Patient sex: M
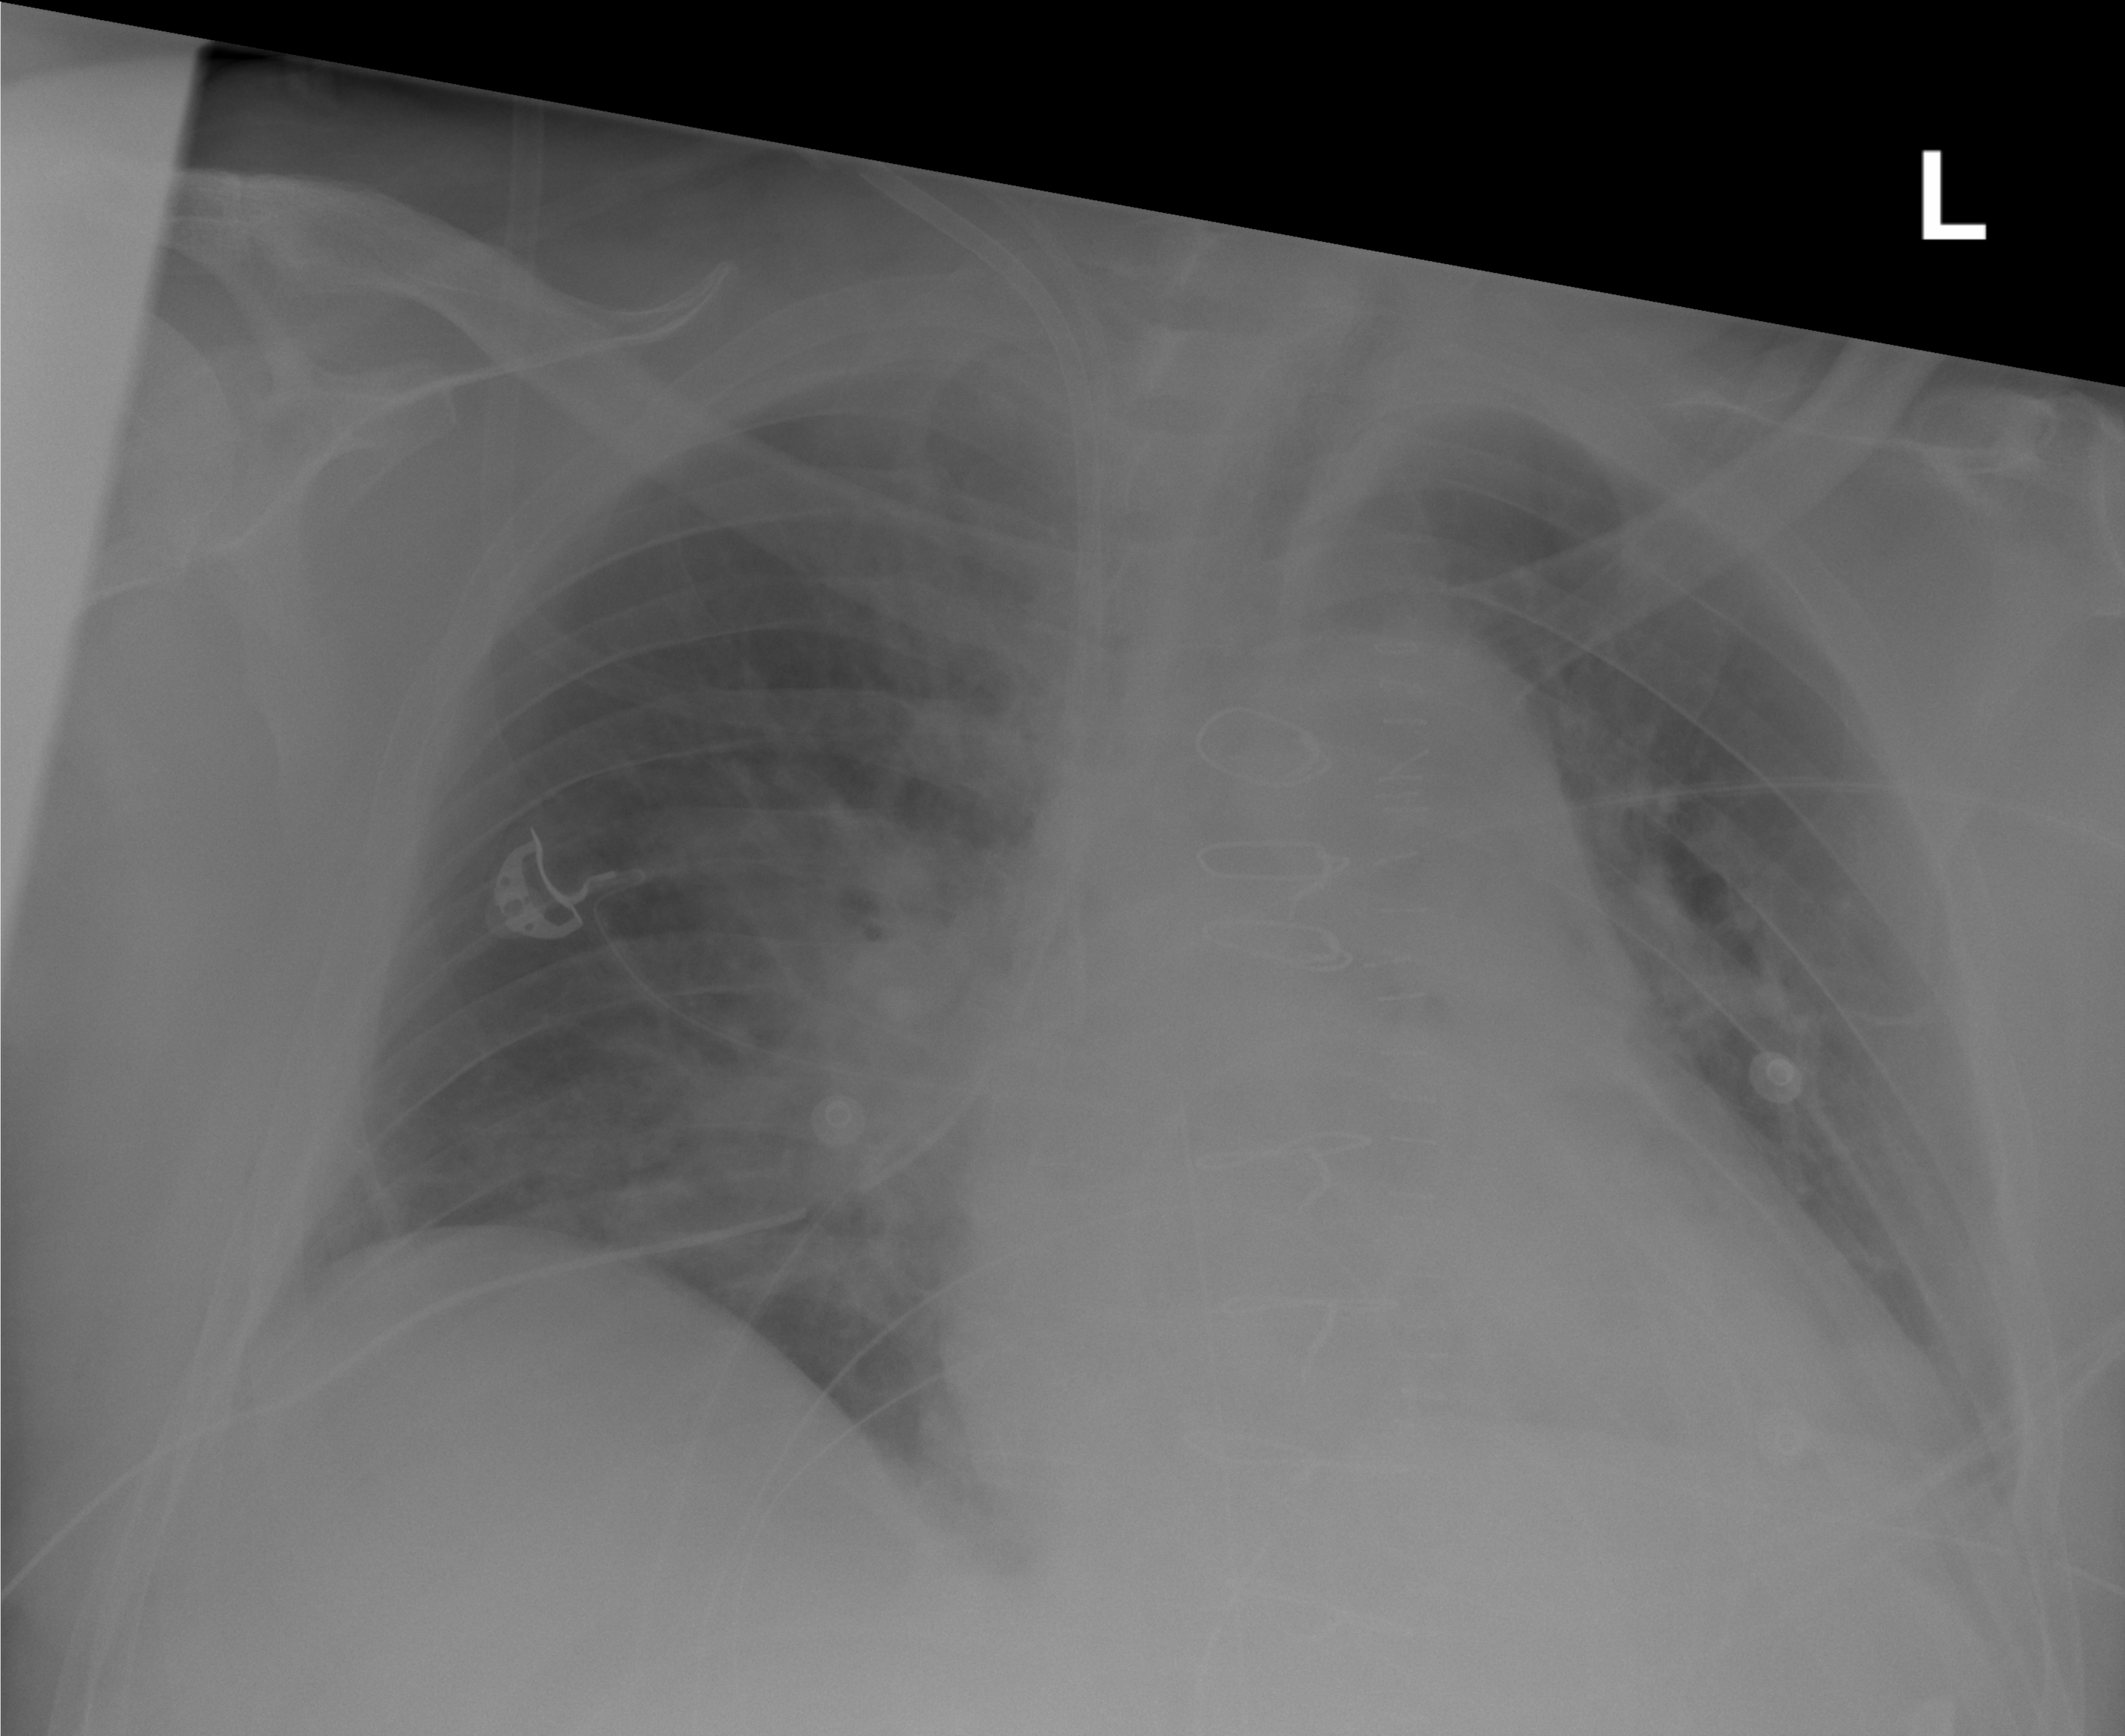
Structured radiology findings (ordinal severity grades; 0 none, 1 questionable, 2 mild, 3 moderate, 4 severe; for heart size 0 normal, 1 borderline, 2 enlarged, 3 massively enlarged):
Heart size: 2
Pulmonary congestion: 2
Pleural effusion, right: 0
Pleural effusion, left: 2
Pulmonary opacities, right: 1
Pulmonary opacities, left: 1
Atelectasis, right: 2
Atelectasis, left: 2